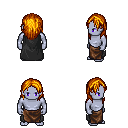
a pixel art fantasy rpg character, male body template, dark elf, purple skin, black cape, robe skirt, dark blonde long hairstyle, four views (front, back, left, right), 2x2 character sprite sheet, small pixel art, hard edges, no anti-aliasing